Question: I have to implement the following class diagram to the java code. This diagram is very complicated and some parts creates confusion. This question definitely going to help me a lot as well as any reader because it contains several important aspects of UML diagram.
'''
class Book{
String isbn;
String publisher;
String publishDate;
int pages;
}
class BookItem extends Book{
String barcode;
boolean isReferenceOnly;
}
class Author{
String name;
String biography;
Collection<Book> book;
}
class Account{
String number;
List<History> history;
String openDate;
AccountState state;
public Account(AccountState state){
this.state = state;
}
}
enum AccountState{
Active,
Frozen,
Closed
}
class Catalog implements Search, Manage{
List<BookItem> bookItem;
/* Implement the methods of Manage interface */
void add(BookItem item){ }
void remove(BookItem item){ }
/* Implement the methods of Search interface */
int search(BookItem item){ }
}
class Account{
String number;
List<History> history;
Student student = new Student();
void setStudent(Student student){
this.student = student;
}
}
interface Search{
int search(BookItem item);
}
interface Manage{
void add(BookItem item);
void remove(BookItem item);
}
class Student{
String name;
String address;
Search searchBook = new Catalog();
}
class Librarian{
String name;
String address;
String position;
Search searchBook = new Catalog();
Manage manage = new Catalog();
Account account = new Account();
void setAccount(Account account){
this.account = account;
}
class Library{
String name;
String Address;
List<BookItem> bookItem = new ArrayList<BookItem>();
Catalog catalog = new catalog();
List<Account> accounts = new ArrayList<Account>();
Library(Catalog catalog){
this.catalog = catalog;
}
void setBookItem(List<BookItem> bookItem){
this.bookItem = bookItem;
}
void setAccounts(List<Account> accounts){
this.accounts = accounts;
}
}
'''
I implemented in the following way but confusion arise in various cases:
1. How to implement Class Student use the interface Search.
2. How to implement Class Librarian use the interfaces Search and Manage.
3. Why we are not use association instead of usage dependency.
4. How to implement that Enumeration data type in this case with usage dependency [I have just considered AccountState as a class, i the it is a wrong implementation].
5. How to use AccountState in the Account [I have just created a object of AccountState].
6. After read many blogs still unable to implement Aggregation and Composition confidently. Note: In this diagram 3 Aggregations and 1 Composition Exist. Those are: (a) Library consists of many Account. {Aggregation} (b) Many Book Item is the part of Library. {Aggregation} (c) An Account is the part of a Student. {Aggregation} (d) Library must have a Catalog. {Composition} Please give your valuable advice so i can learn it well. Thanking you.
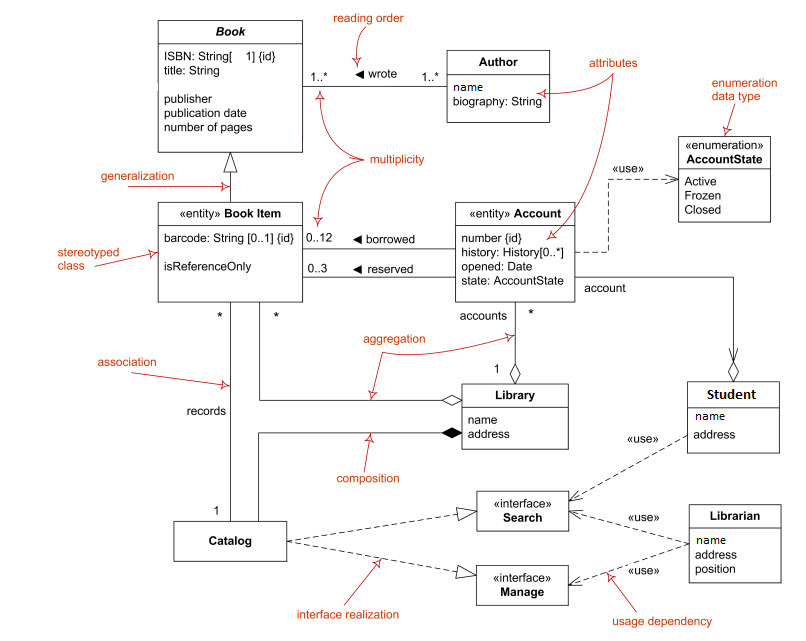
Answer: - Enumeration in Java is implemented by using <URL>.'''
enum WeekDays {
MONDAY,
TUESDAY,
WEDNESDAY,
THURSDAY,
FRIDAY,
SATURDAY,
SUNDAY;
}
'''
- Aggregation/Composition means to have a field of the other class. If it's a weak association (aggregation), it should be . If it's a strong association, it should be since it is needed for the class to live/work.'''
class WeakAssociation { }
class StrongAssociation { }
class NeedWeekAndStrongAssociation {
private WeakAssociation weakAssociation;
private StrongAssociation strongAssociation;
public NeedWeekAndStrongAssociation(StrongAssociation strongAssociation) {
this.strongAssociation = strongAssociation;
}
public void setWeakAssociation(WeakAssociation weakAssociation) {
this.weakAssociation = weakAssociation;
}
}
'''
- Usage dependency means that the class/interface will use the other class/interface within one or more of its methods:'''
class WantToBeUsed {
public void methodToBeUsed(String data) {
//fancy implementation
}
}
class CannotDoThisAlone {
public void cannotDoItAlone(String data) {
WantToBeUsed wantToBeUsed = new WantToBeUsed();
wantToBeUsed.methodToBeUsed(data);
}
}
'''